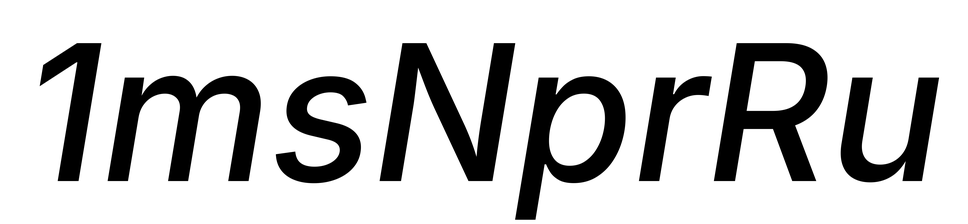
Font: Inter-Italic_Medium_Italic